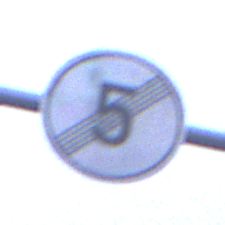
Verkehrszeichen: EndeGeschwindigkeit5
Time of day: SunriseSunset
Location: Outdoor (Urban)
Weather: Overcast
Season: NotSpecified
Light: Natural